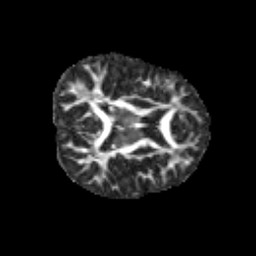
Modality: FA
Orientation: axial
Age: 9
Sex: male
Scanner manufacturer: siemens
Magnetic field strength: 3 T
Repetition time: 3.8 s
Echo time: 0.07 s